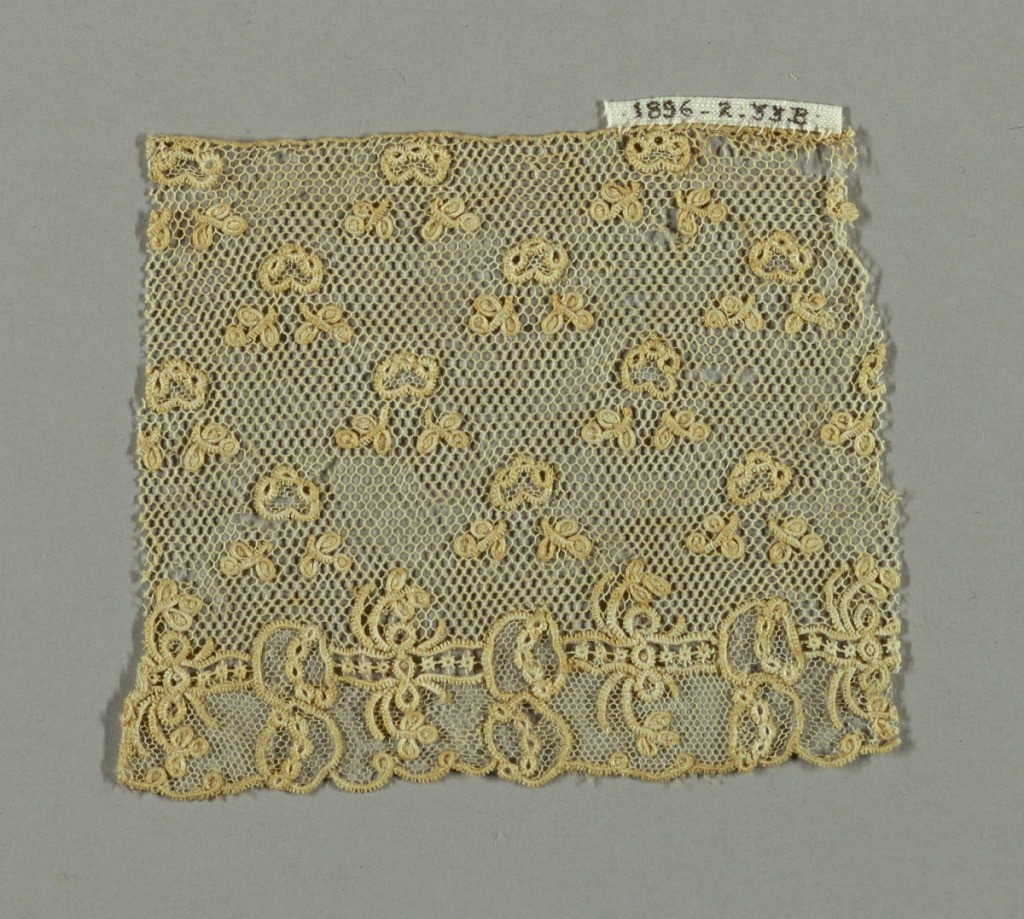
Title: Fragment
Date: late 18th century
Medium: linen Technique: needle lace
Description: Alençon-style fragment with minute powdered floral design. Hexagonal mesh reinforced with buttonhole stitches (brides tortillées).